Chest X-ray:
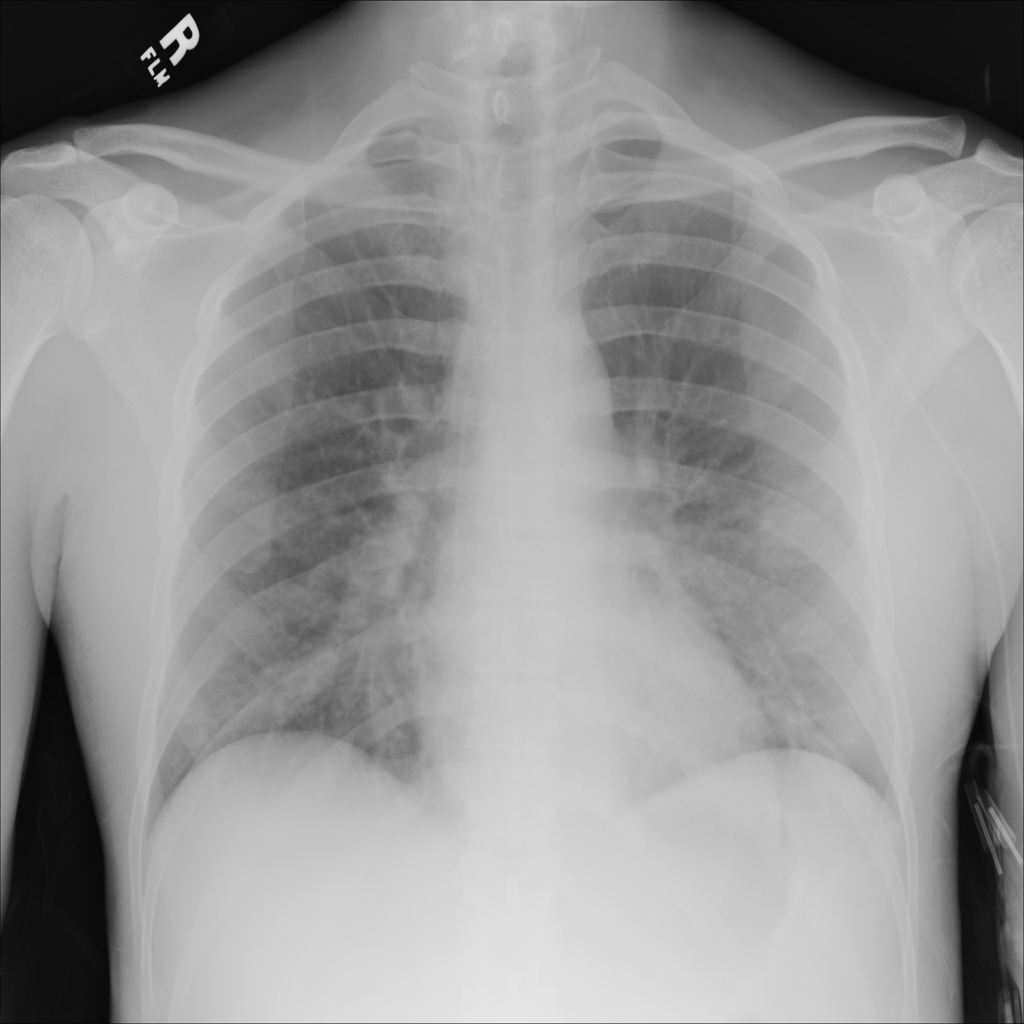
Findings: Consolidation
No abnormal finding: no